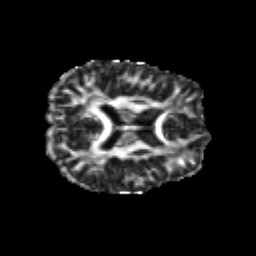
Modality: FA
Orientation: axial
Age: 24
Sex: male
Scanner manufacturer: siemens
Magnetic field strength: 3 T
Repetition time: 3.5 s
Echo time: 0.113 s